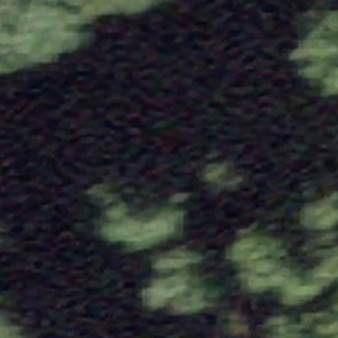
Label: other